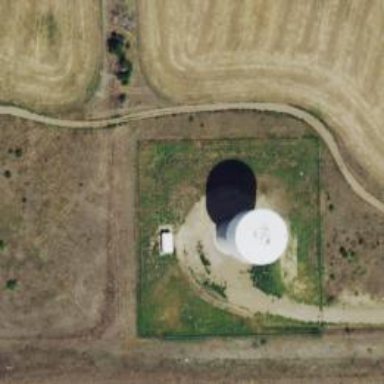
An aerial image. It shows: Water tower that is man-made.